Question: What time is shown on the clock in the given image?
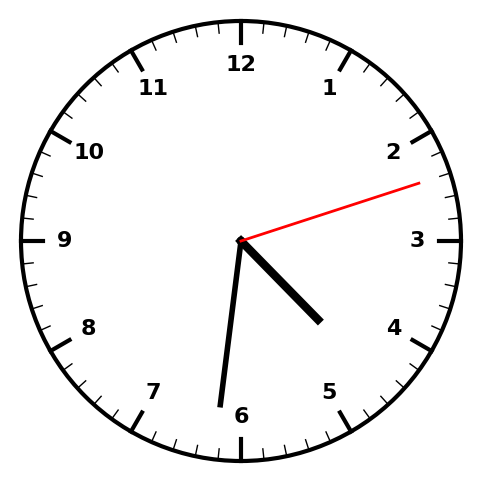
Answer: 04:31:12